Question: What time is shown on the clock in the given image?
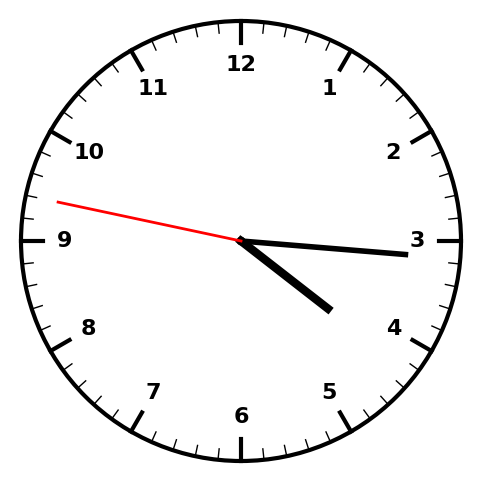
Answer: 04:15:47